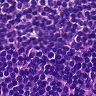
Metastatic tissue present: no